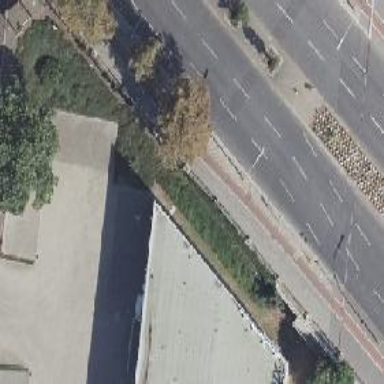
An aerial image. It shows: Cycle track separated by kerb.